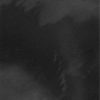
Label: not_dusty